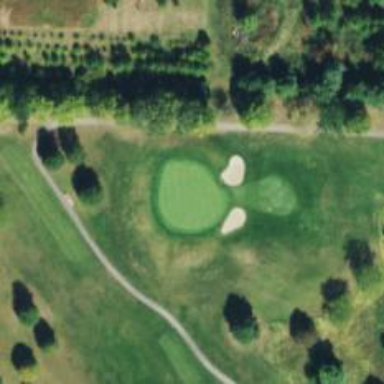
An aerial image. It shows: Golf hole.